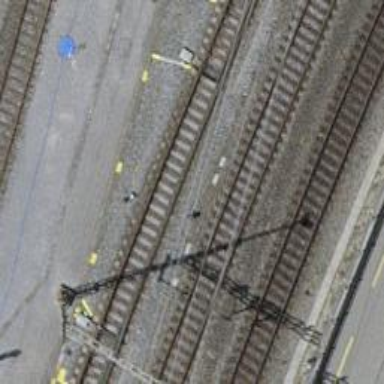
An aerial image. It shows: Single railway track with electrified contact line.